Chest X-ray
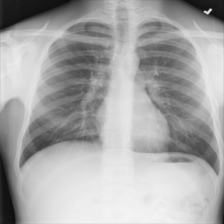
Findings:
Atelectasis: negative
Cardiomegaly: negative
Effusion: negative
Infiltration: negative
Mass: negative
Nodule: negative
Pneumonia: negative
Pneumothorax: negative
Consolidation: negative
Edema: negative
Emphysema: negative
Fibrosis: negative
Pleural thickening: negative
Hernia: negative